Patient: sex F, age 54
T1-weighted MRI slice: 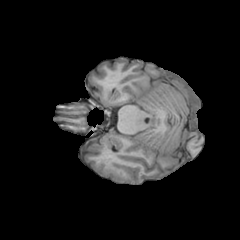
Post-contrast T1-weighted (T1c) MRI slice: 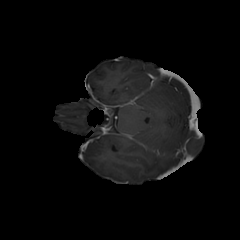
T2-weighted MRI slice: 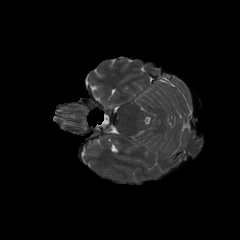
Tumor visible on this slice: yes
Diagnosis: Glioblastoma, IDH-wildtype
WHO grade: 4